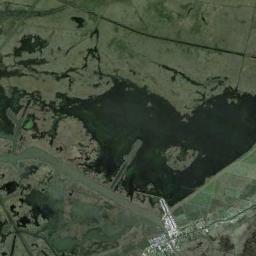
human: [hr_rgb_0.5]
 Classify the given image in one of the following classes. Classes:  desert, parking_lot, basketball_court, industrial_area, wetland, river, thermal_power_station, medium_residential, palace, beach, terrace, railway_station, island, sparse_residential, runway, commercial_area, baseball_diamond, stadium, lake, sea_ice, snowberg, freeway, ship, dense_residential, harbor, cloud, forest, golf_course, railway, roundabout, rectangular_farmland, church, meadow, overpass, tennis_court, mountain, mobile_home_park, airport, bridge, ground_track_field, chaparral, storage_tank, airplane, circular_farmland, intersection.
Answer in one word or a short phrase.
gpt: wetland